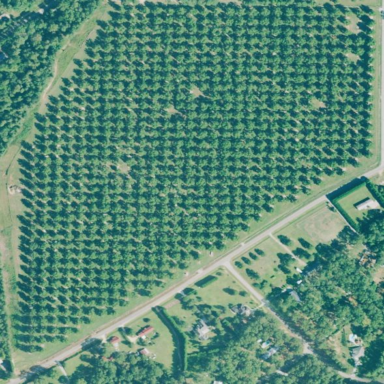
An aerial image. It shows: Orchard.